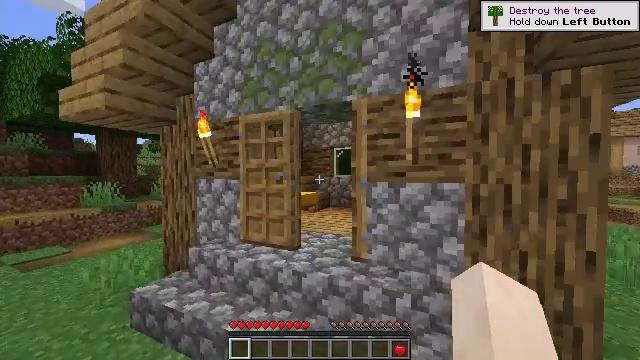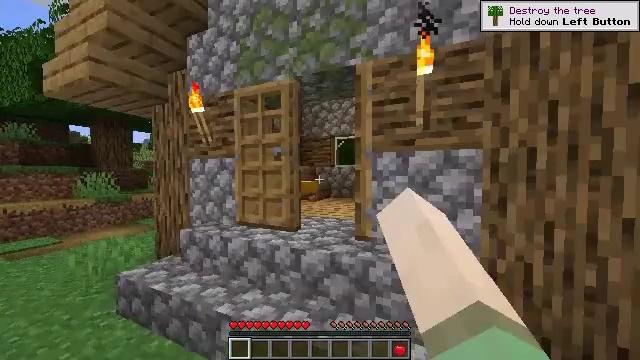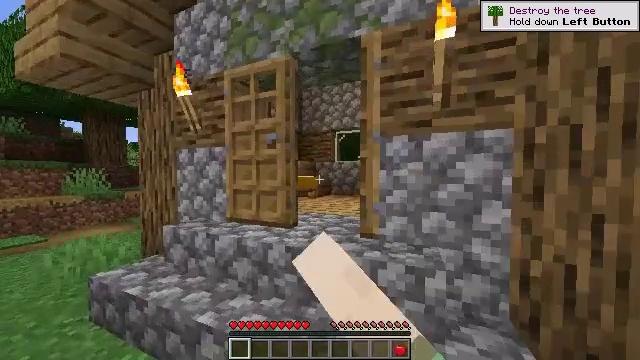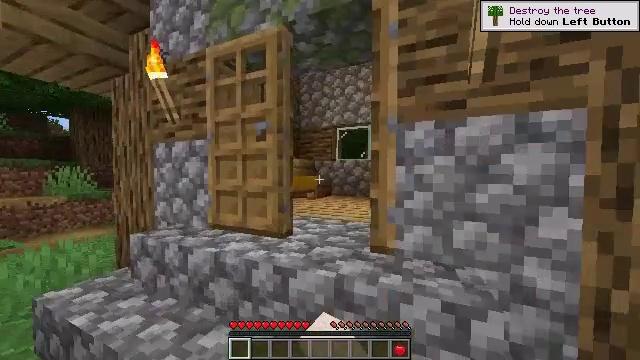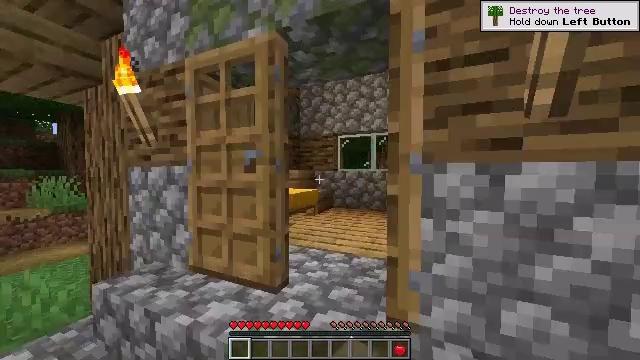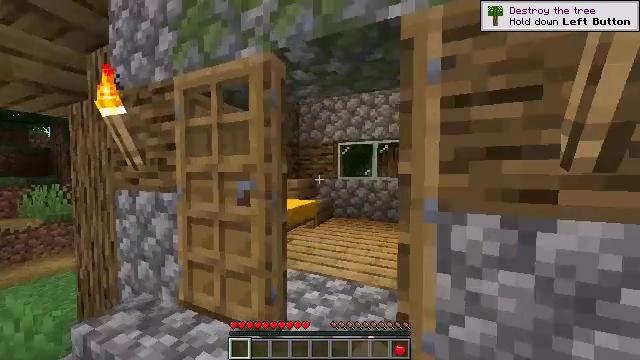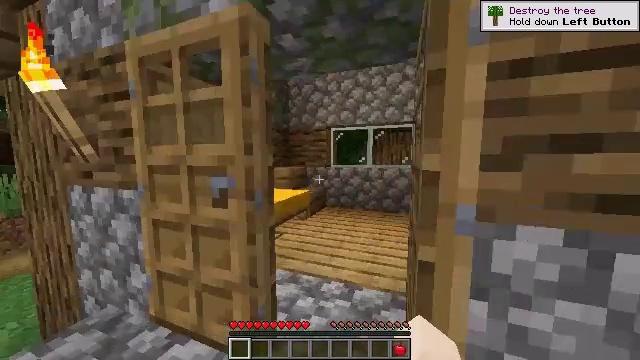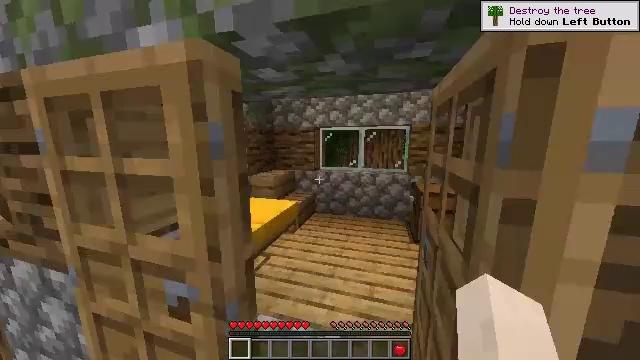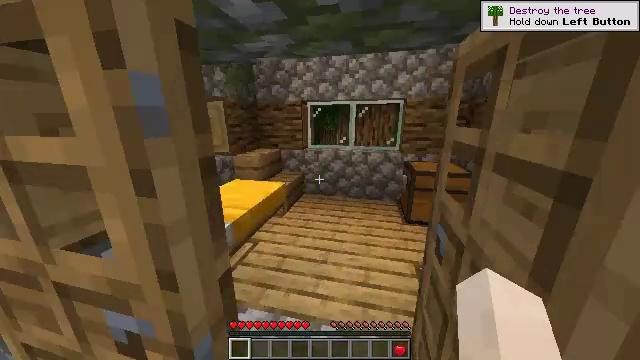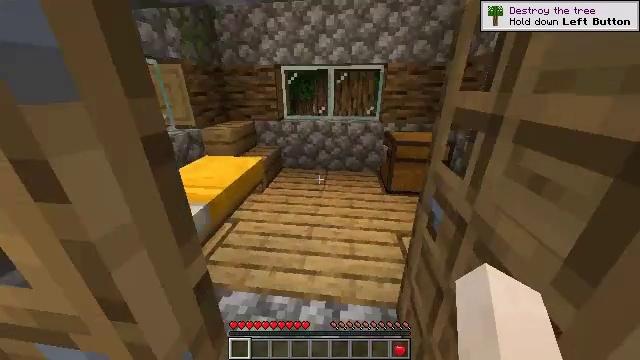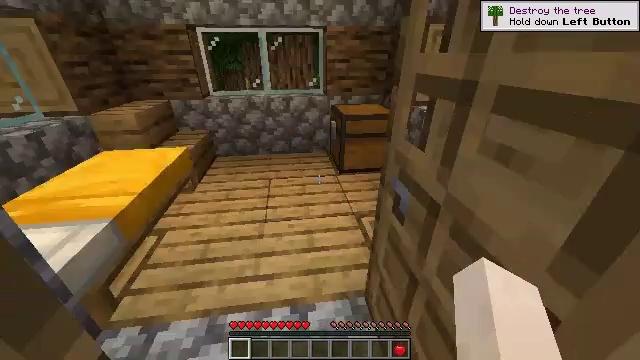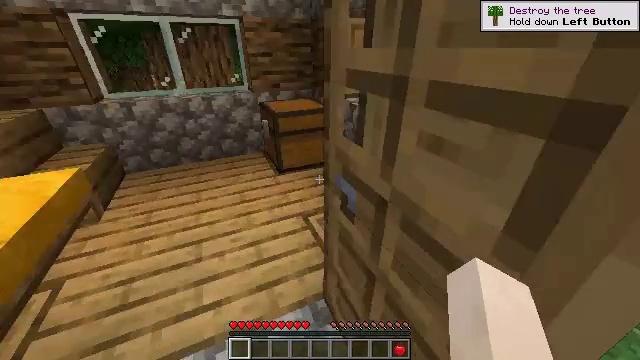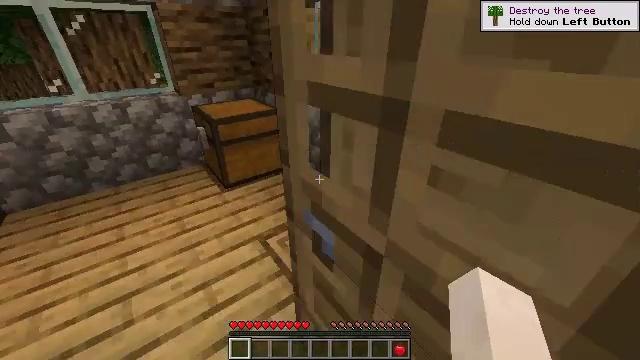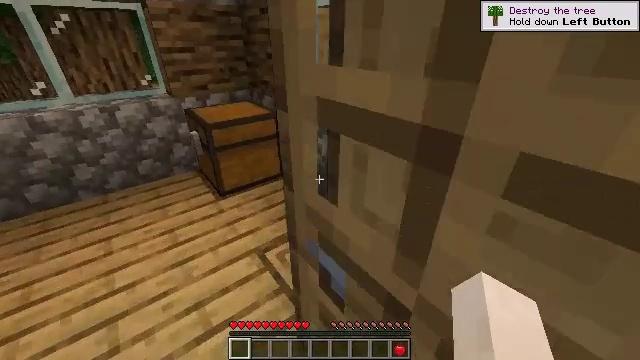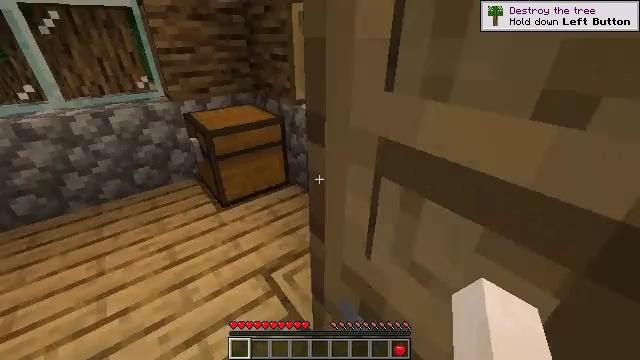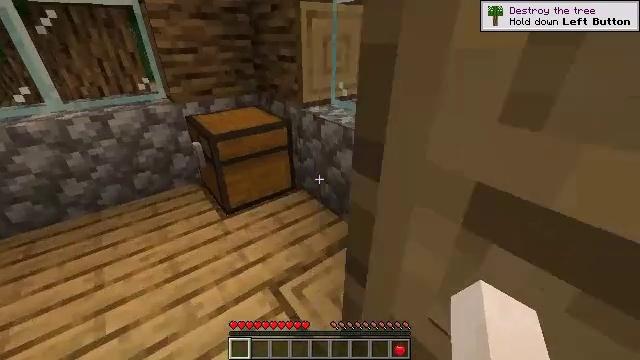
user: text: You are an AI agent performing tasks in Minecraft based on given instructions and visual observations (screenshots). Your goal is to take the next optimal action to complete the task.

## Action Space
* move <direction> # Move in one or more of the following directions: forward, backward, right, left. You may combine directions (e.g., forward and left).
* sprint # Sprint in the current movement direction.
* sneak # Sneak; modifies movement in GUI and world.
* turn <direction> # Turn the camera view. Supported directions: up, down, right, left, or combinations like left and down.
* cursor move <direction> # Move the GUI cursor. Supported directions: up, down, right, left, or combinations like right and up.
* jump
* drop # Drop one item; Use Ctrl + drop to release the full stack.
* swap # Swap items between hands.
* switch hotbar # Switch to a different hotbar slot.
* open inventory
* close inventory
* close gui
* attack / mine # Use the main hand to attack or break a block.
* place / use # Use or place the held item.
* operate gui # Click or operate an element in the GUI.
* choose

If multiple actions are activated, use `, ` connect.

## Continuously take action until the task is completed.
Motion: motion action
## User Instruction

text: Smash the furnace to retrieve it.
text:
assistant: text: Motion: move forward, sprint, use / place
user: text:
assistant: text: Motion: move forward, sprint
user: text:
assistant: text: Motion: move forward, sprint
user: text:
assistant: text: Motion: move forward, sprint
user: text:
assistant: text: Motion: move forward, sprint
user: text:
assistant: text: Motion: move forward, turn right and down
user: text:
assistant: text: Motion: move forward, turn right and down
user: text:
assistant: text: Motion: move forward, turn right and down
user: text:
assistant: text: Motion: move forward, turn right and down
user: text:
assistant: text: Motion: move forward, turn right and down
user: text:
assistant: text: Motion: move forward, turn right
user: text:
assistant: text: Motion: move forward, turn right
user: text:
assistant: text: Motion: move forward
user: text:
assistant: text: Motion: move forward
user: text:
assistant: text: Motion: move forward
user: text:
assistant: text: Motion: move forward
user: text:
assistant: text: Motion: move forward
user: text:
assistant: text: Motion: move forward, turn left, use / place
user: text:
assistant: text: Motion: move forward, use / place
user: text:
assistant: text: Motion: use / place
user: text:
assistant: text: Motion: use / place
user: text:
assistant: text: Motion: no_op
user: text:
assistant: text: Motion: no_op
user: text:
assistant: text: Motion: no_op
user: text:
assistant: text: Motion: no_op
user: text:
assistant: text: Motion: no_op
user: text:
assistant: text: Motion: cursor move right
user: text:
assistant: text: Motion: no_op
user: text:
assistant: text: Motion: cursor move right and up
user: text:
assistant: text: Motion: sneak, cursor move up